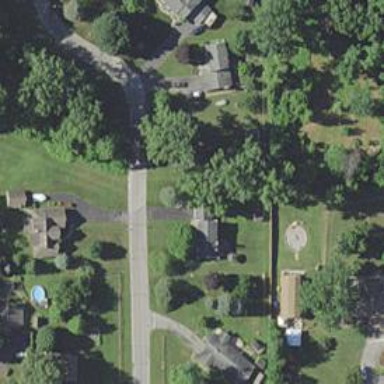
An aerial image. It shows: Covered bridge on residential road.